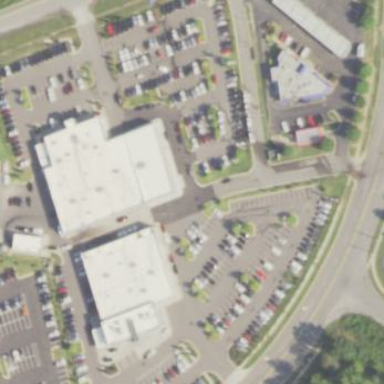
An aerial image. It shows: Building that houses car shop.